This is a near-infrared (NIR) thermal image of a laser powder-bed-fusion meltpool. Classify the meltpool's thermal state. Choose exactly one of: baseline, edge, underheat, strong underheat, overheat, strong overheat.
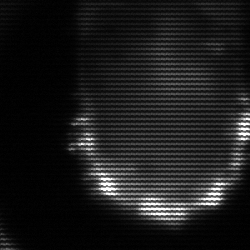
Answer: baseline